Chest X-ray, PA view. Patient: 38 years old, sex F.
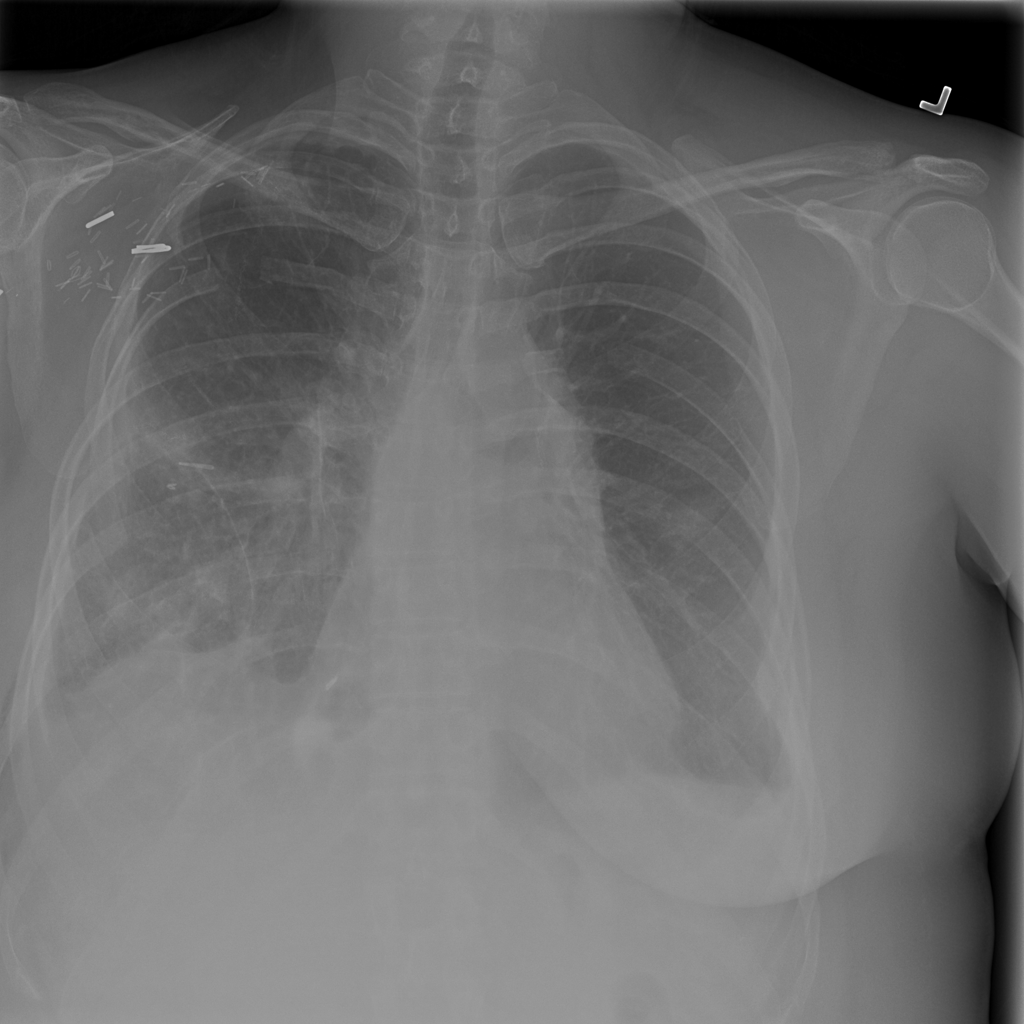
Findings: No Finding